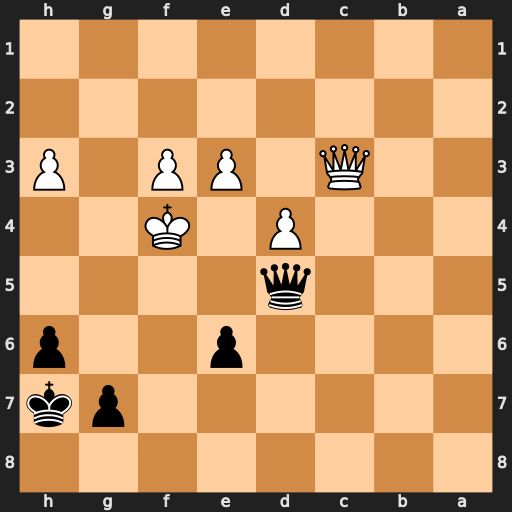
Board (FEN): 8/6pk/4p2p/3q4/3P1K2/2Q1PP1P/8/8
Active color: b
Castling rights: -
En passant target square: -
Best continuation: Qg5+ Ke4 Qf5#